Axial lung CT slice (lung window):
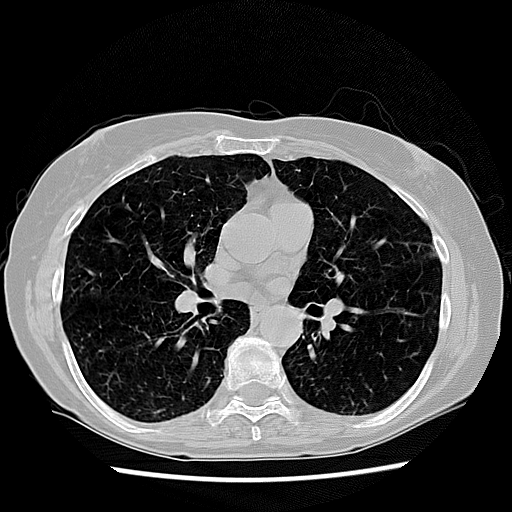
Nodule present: no